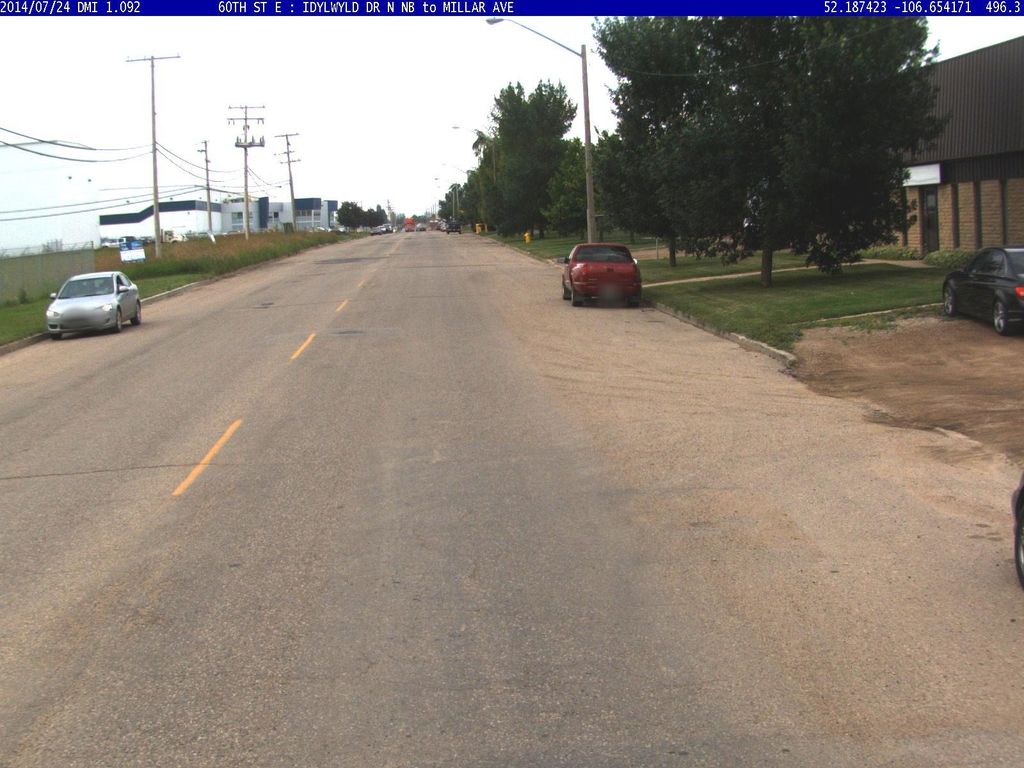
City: saskatoon